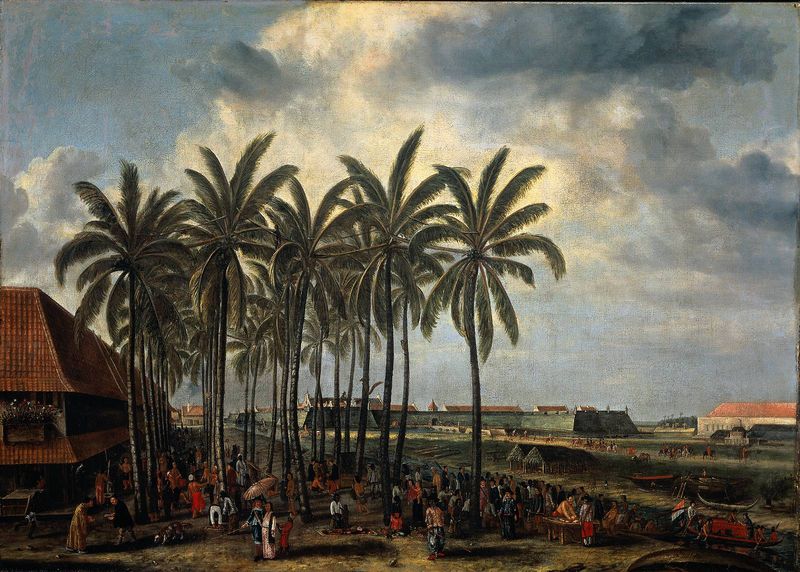
Titel: Das Schloss und der Markt von Batavia
Künstler: Andries Beeckman
Standort: Amsterdam
Institution: Rijksmuseum
Schlagwörter: baum, blau, blätter, dunkel, gemälde, gruppe, himmel, schatten, weiß, wolken, bäume, fluss, frauen, grün, landschaft, menschen, ocker, stadt, ufer, blumen, braun, bunt, grau, hintergrund, licht, männer, orange, strasse, tisch, dach, gebäude, haus, hund, rot, schirm, sonnenschirm, weg, wolke, leute, malerei, hose, architektur, bach, feld, horizont, häuser, natur, schilf, stamm, kirche, rauch, sonne, händler, kind, paar, boot, boote, handel, kahn, kamin, turm, balkon, schiff, segel, strand, welle, wellen, ansicht, süden, fahne, fischer, acker, transport, afrika, hitze, sonnenlicht, dorf, dächer, mauer, ziegel, hecke, hütten, amerika, markt, woge, wogen, palme, palmwedel, wedel, exotik, exotisch, neger, schwarze, veranda, orient, gewitterwolken, urlaub, festung, asien, menschenmenge, ferien, china, wärme, hain, plantage, palmen, blumenkasten, entdecker, fort, kolonialismus, kolonie, schindeln, gebäuede, südlich, ureinwohner, nichts, palemen, mir, schrim, palmenhain, ausland, brasilien, neue welt, palmenpalme, palmstamm, sagt, wolkenverhangener himmel, pantage